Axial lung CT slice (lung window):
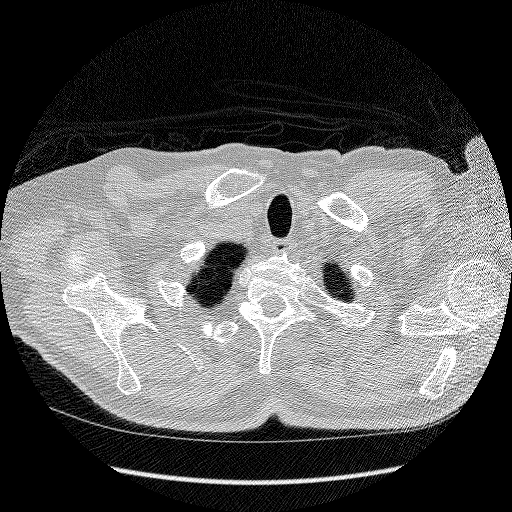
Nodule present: no